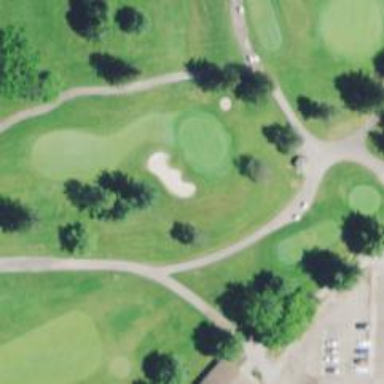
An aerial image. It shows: Path for both road and golf.